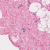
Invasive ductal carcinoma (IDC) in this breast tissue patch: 0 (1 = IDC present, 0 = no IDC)